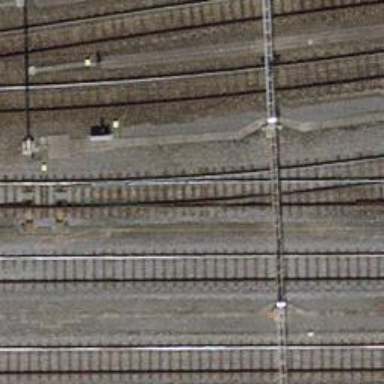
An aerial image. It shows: Railway switch.